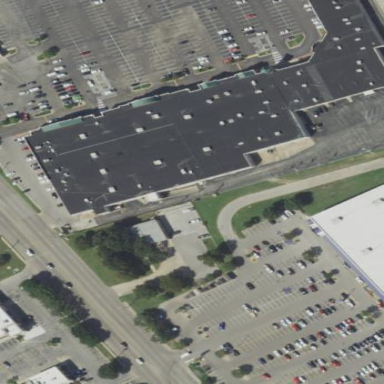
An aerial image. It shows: Retail building.